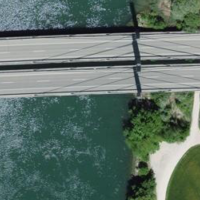
EUNIS habitat code: 57
Species observed at this site:
Ciconia ciconia